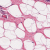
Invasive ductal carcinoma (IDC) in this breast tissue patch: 0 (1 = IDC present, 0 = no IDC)